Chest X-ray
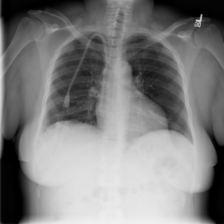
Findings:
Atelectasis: negative
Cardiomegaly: negative
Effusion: negative
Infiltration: negative
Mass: negative
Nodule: negative
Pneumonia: negative
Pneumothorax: negative
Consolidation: negative
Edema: negative
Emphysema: negative
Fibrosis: negative
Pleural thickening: negative
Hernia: negative